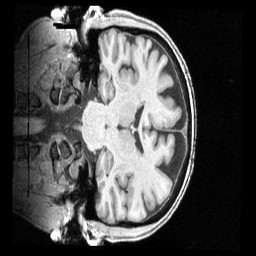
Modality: T1w
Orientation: coronal
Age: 66
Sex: male
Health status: healthy
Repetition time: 2.4 s
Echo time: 0.00222 s